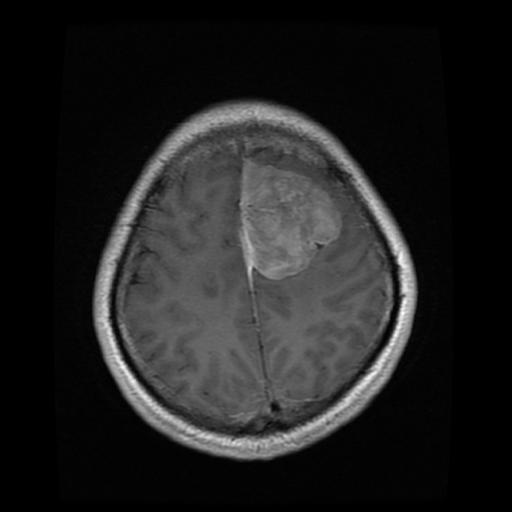
Label: meningioma